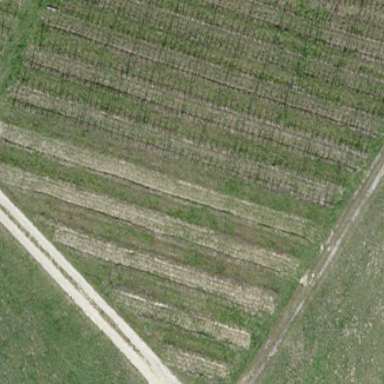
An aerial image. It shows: Vineyard.